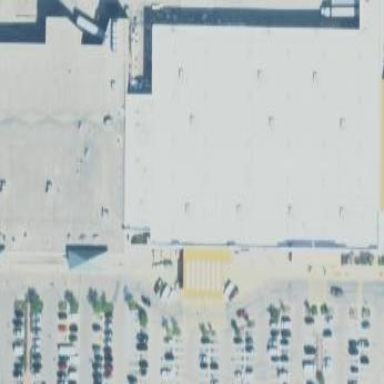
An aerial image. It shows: Part of the building is dedicated to retail space.